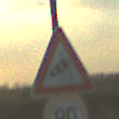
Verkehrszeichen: SeitenwindVonRechts
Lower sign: Geschwindigkeit90
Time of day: SunriseSunset
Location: Outdoor (Nature)
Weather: PartlyCloudy
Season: NotSpecified
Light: Natural